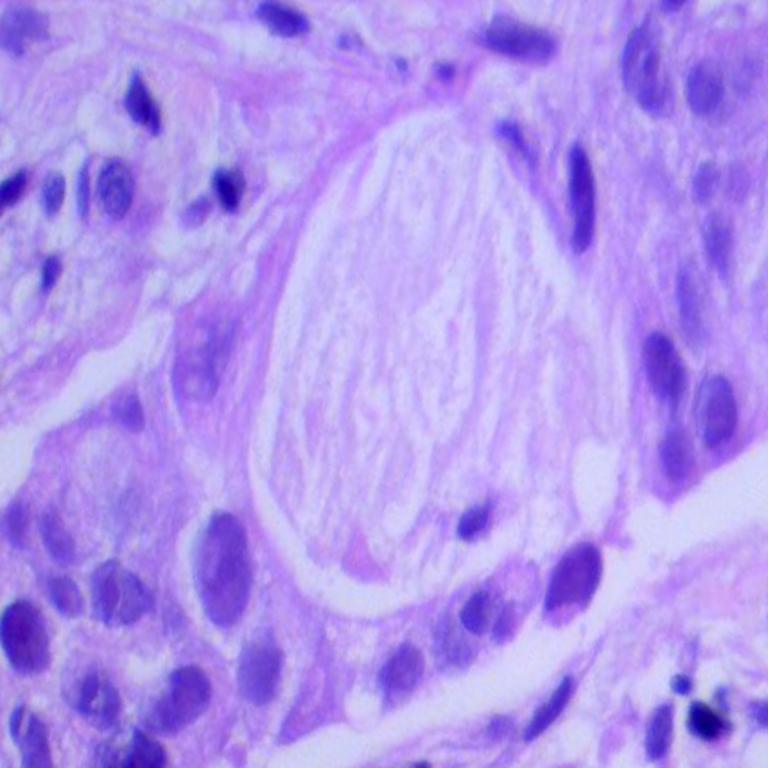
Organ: lung
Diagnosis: adenocarcinomas